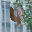
Label: 4